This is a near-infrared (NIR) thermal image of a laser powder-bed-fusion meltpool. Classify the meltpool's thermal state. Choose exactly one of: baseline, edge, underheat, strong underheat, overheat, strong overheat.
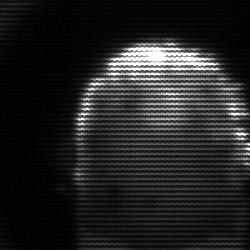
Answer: baseline